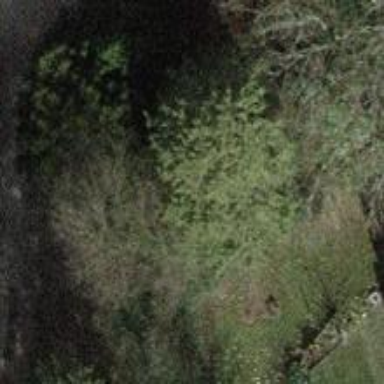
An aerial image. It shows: Evergreen needle-leaved tree.